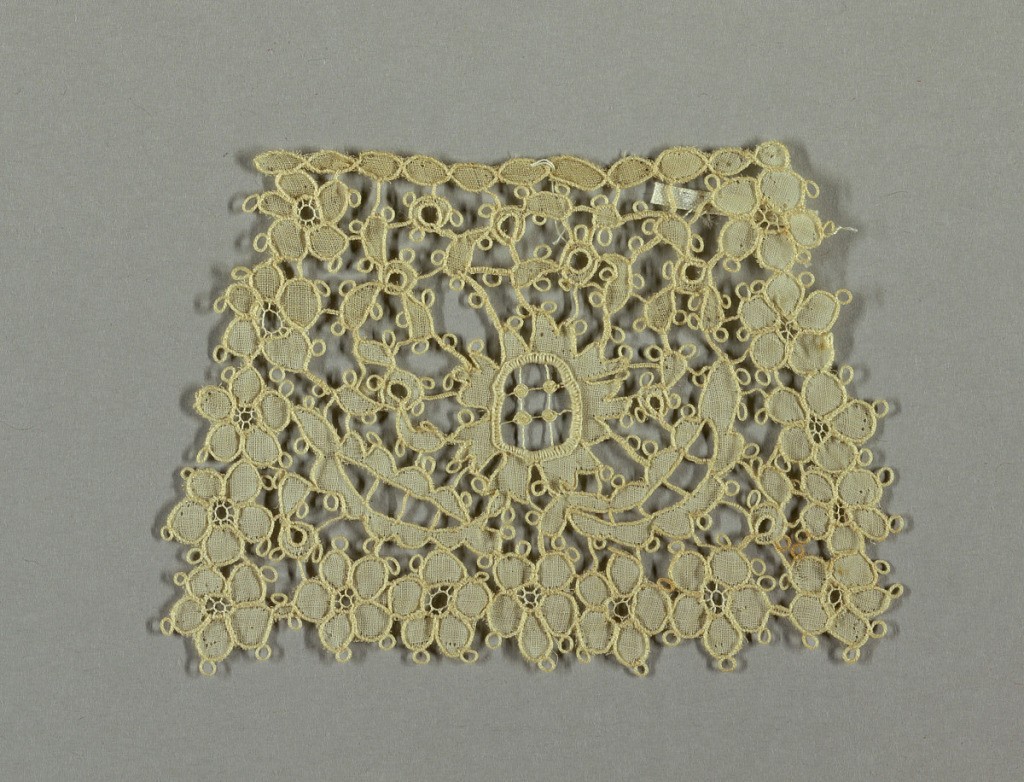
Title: Fragment
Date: early 19th century
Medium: linen Technique: cutwork, buttonhole stitches
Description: Natural-colored linen with a cut-out design outlined in buttonhole stitches. Border of five-petal blossoms and a central rosette with foliage.